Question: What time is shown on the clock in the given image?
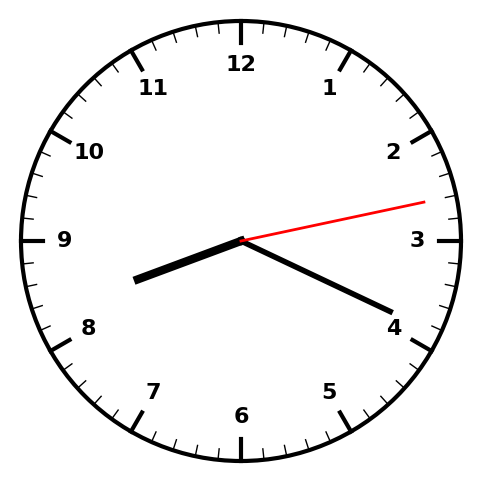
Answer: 08:19:13